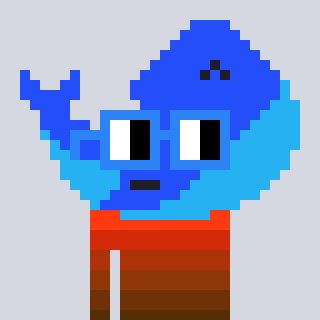
a pixel art character with square blue glasses, a whale-shaped head and a gold-colored body on a cool background